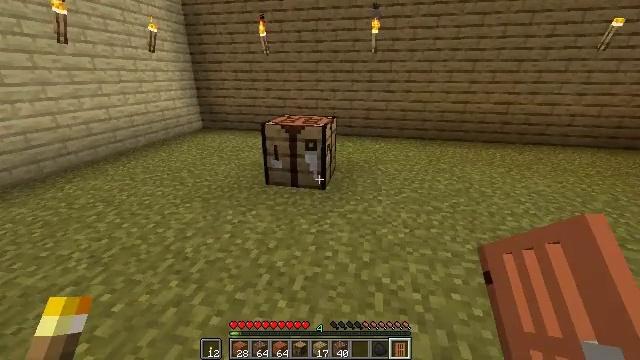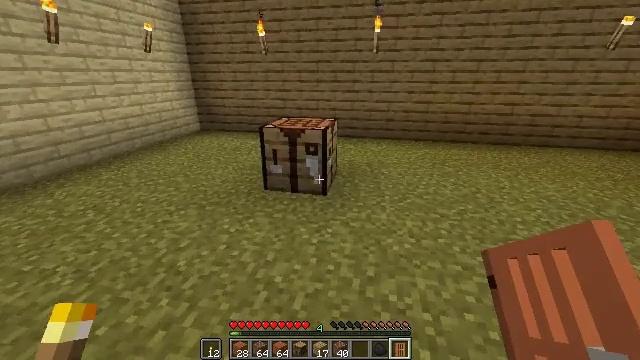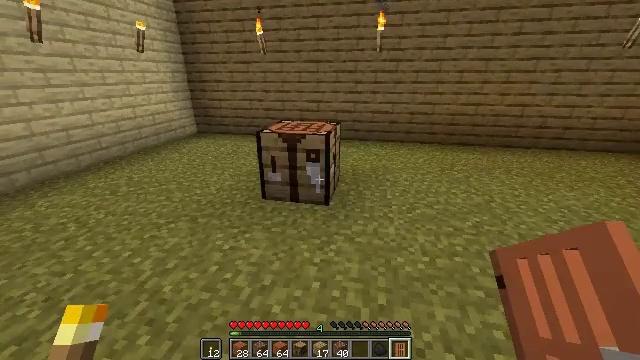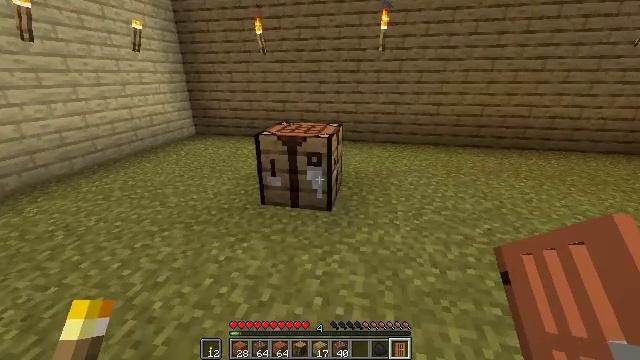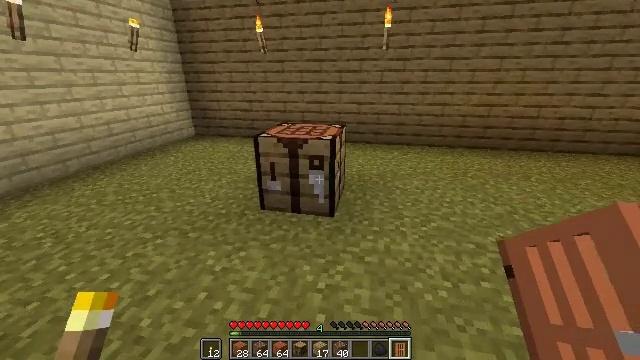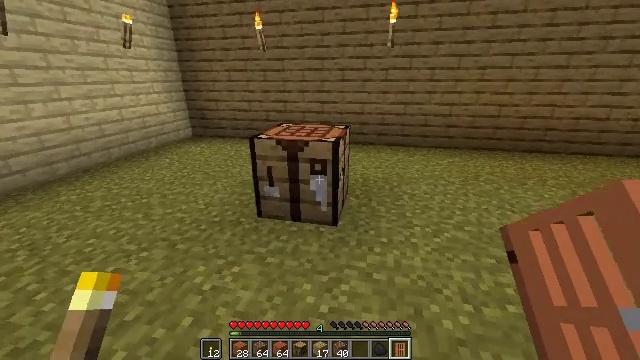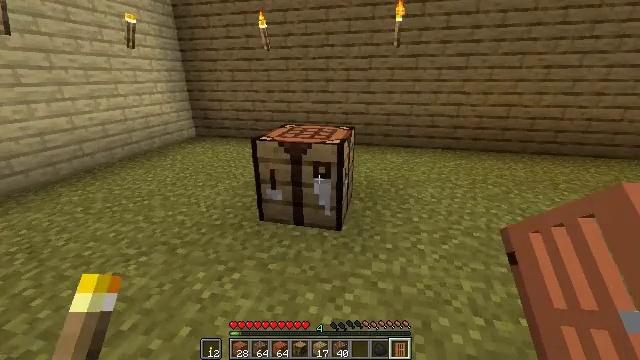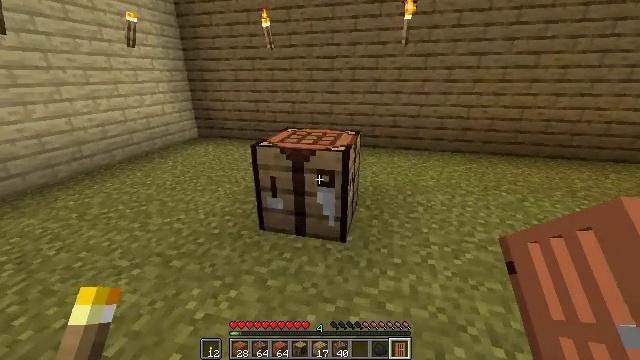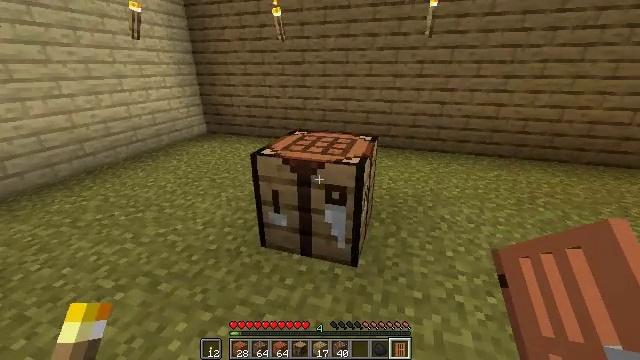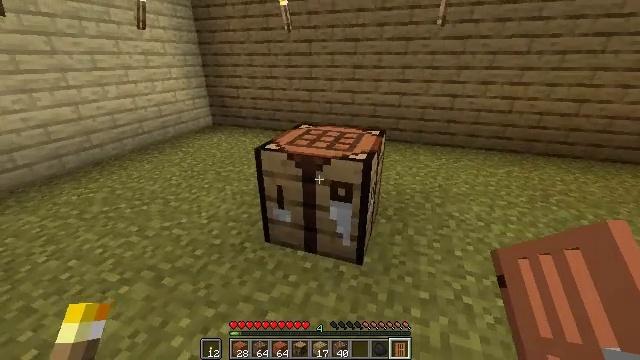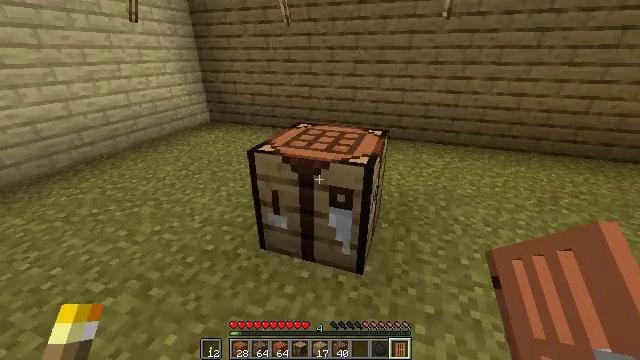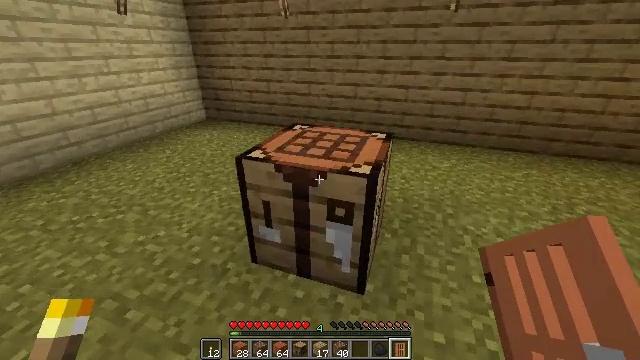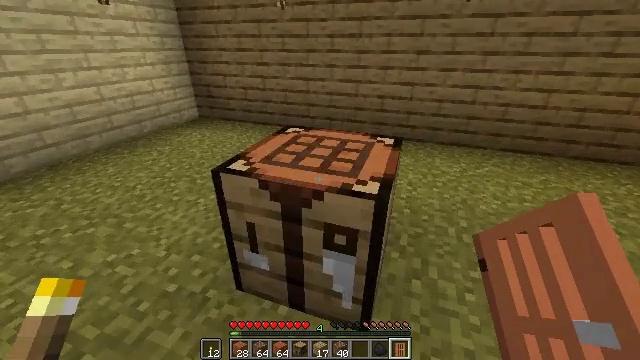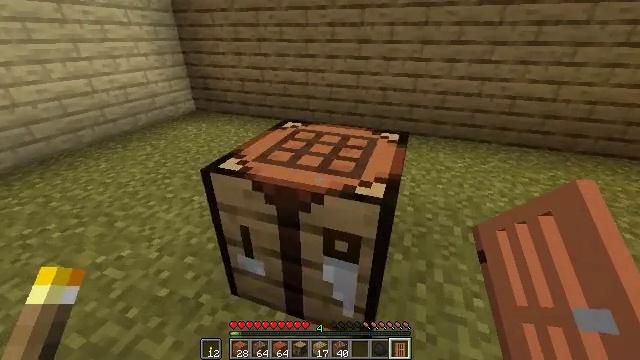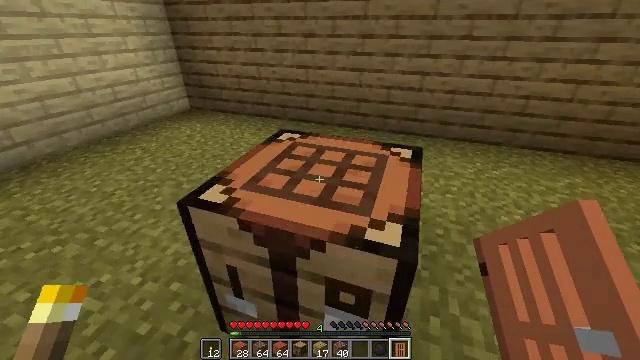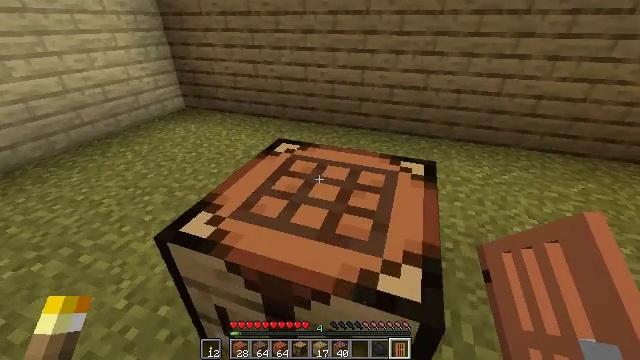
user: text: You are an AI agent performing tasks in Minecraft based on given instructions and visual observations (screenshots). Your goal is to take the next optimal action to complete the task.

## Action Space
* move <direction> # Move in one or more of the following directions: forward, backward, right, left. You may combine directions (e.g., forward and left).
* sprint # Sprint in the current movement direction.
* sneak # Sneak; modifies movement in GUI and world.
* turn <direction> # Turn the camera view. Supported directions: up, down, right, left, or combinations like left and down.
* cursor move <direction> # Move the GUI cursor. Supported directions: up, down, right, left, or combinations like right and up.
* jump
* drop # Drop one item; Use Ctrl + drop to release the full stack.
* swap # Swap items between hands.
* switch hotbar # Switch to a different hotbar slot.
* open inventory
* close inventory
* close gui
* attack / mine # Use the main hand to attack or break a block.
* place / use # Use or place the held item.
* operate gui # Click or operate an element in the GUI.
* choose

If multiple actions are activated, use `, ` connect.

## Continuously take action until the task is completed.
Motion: motion action
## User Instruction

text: Use acacia planks to craft an acacia slab.
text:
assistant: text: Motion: move forward
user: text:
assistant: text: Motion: move forward
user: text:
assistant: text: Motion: move forward
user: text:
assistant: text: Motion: move forward
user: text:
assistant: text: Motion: move forward
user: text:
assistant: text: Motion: move forward
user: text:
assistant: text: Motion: move forward, turn left
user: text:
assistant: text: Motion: move forward, turn left and down
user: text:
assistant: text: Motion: move forward, turn left and down
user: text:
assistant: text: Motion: move forward, turn down
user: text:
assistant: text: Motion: move forward
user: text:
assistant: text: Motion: move forward
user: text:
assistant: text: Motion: move forward, turn down
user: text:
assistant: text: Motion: move forward, turn down
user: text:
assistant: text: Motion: move forward
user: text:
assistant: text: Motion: move forward, turn down
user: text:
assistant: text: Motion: no_op
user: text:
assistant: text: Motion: turn down
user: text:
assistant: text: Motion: no_op
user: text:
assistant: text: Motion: turn down
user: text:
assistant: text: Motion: turn down
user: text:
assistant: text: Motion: no_op
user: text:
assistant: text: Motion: use / place
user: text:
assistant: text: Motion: use / place
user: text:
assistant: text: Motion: use / place
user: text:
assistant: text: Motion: no_op
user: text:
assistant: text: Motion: no_op
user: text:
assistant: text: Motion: open gui
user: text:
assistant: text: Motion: no_op
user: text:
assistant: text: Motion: cursor move right